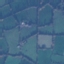
Land use / land cover: Pasture